【题型】选择题　【知识点】平面几何　【难度】easy
如图，在直径 $BC$ 为 $2\sqrt{2}$ 的圆内有一个圆心角为 $90^\circ$ 的扇形 $ABC$。随机地往圆内投一粒米，该粒米落在扇形内的概率为（\quad ）

A. $\frac{1}{5}$  \quad
B. $\frac{1}{4}$  \quad
C. $\frac{1}{3}$  \quad
D. $\frac{1}{2}$
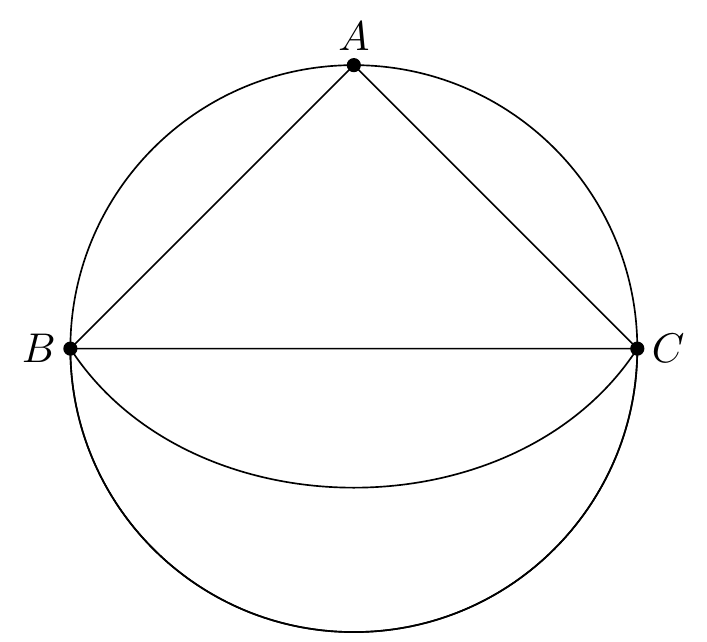
【解答】
如图所示，过点 $A$ 作 $AD \perp BC$ 于点 $D$

$\because BC$ 是直径

$\therefore \angle BAC = 90^\circ$

$\because AB = AC$

$\therefore \triangle ABC$ 是等腰直角三角形

$\therefore AD \perp BC$

$\therefore AD = BD = CD = \frac{1}{2}BC = \sqrt{2}$,

$\therefore AB = \sqrt{AD^2 + BD^2} = 2$

$\therefore S_{\text{扇形}ABC} = \frac{90\pi \times 2^2}{360} = \pi$, $S_{\text{圆}} = \pi \times (\sqrt{2})^2 = 2\pi$

$\therefore$ 该粒米落在扇形内的概率为 $\frac{\pi}{2\pi} = \frac{1}{2}$。

故选：D。
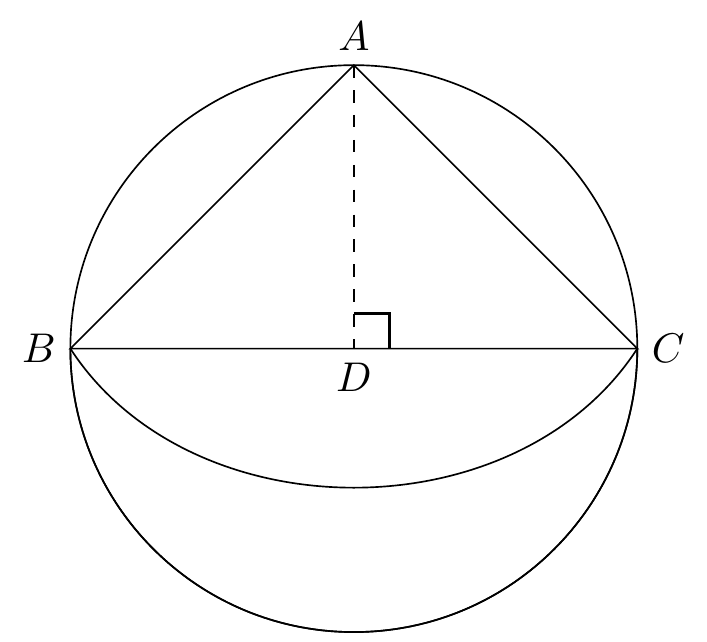